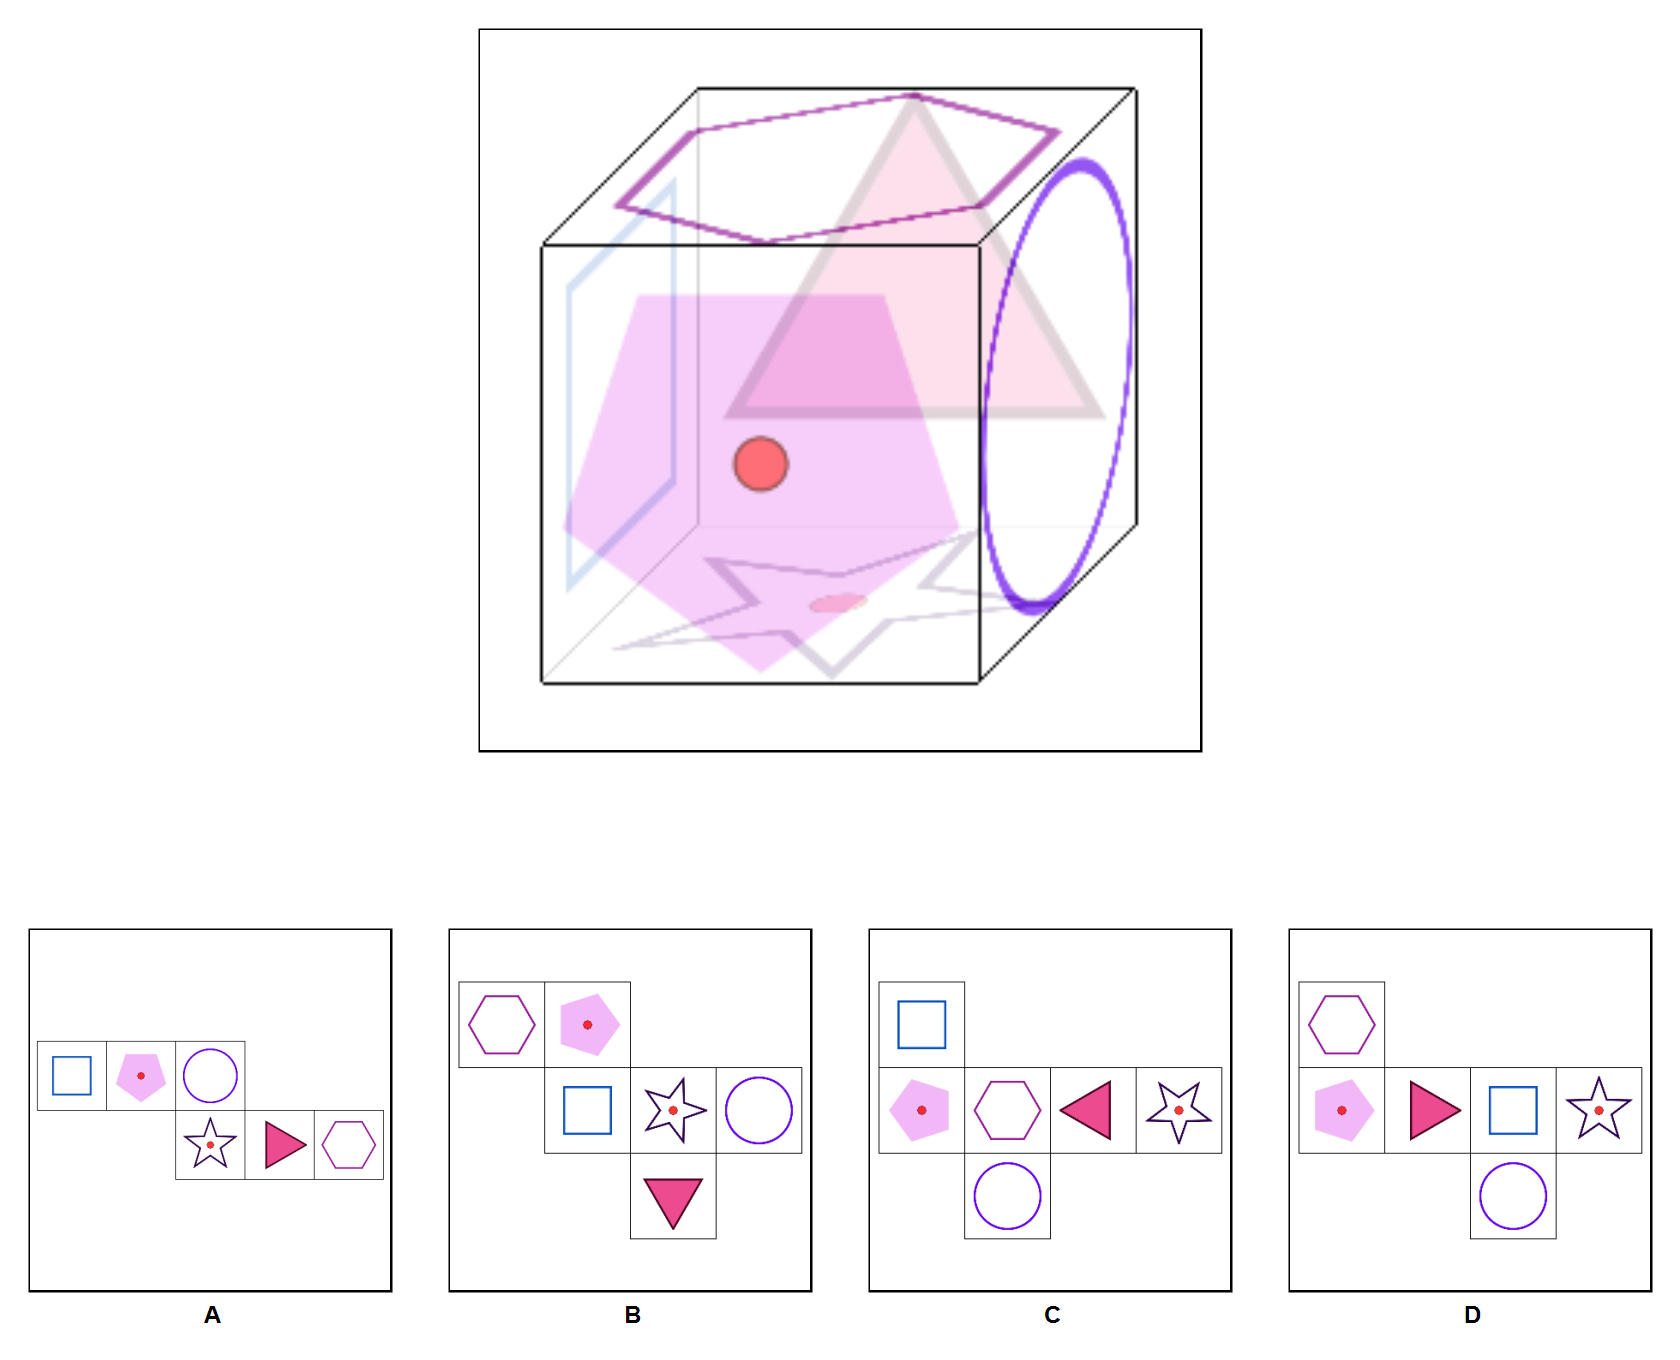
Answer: D